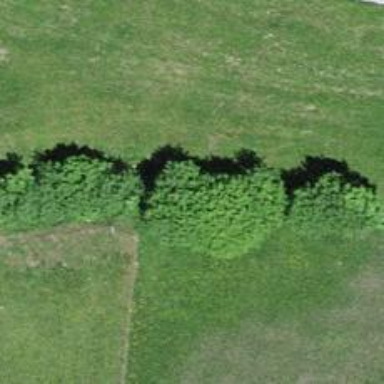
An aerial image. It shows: Hedge barrier.